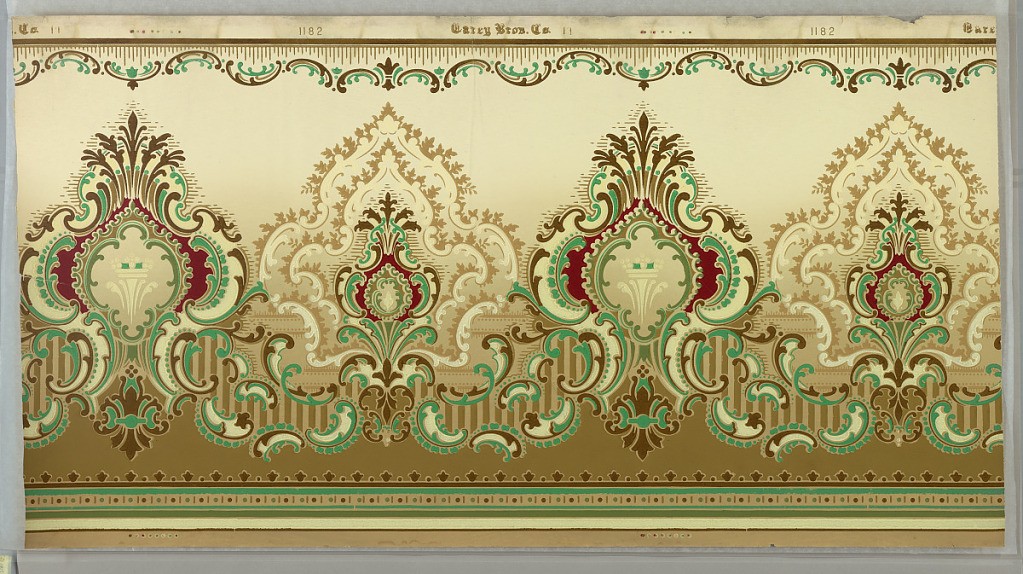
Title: Frieze
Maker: Carey Bros. W.P. Mfg. Co., Philadelphia, Pennsylvania, founded 1882
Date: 1905–1915
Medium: Machine-printed paper
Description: "Moresque" frieze with horizontally repeating pattern of alternating spade-like medallions formed by c and s scrolls and stylized foliate motifs. Top edge is bordered by vertical, comb-like striations and scalloped c and s scrolls. Bottom edge is bordered by green lines and patterns of dots and trefoils. Pattern is machine-printed in browns, greens, tans and dark red on a tan background.